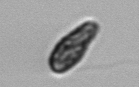
Label: Pseudochattonella_farcimen